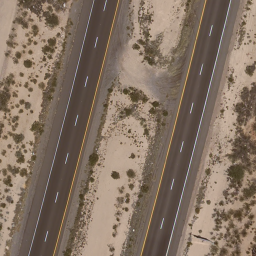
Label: freeway